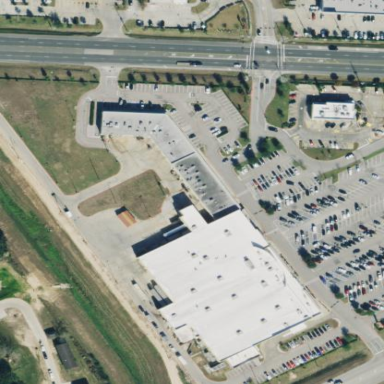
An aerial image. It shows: Retail building.